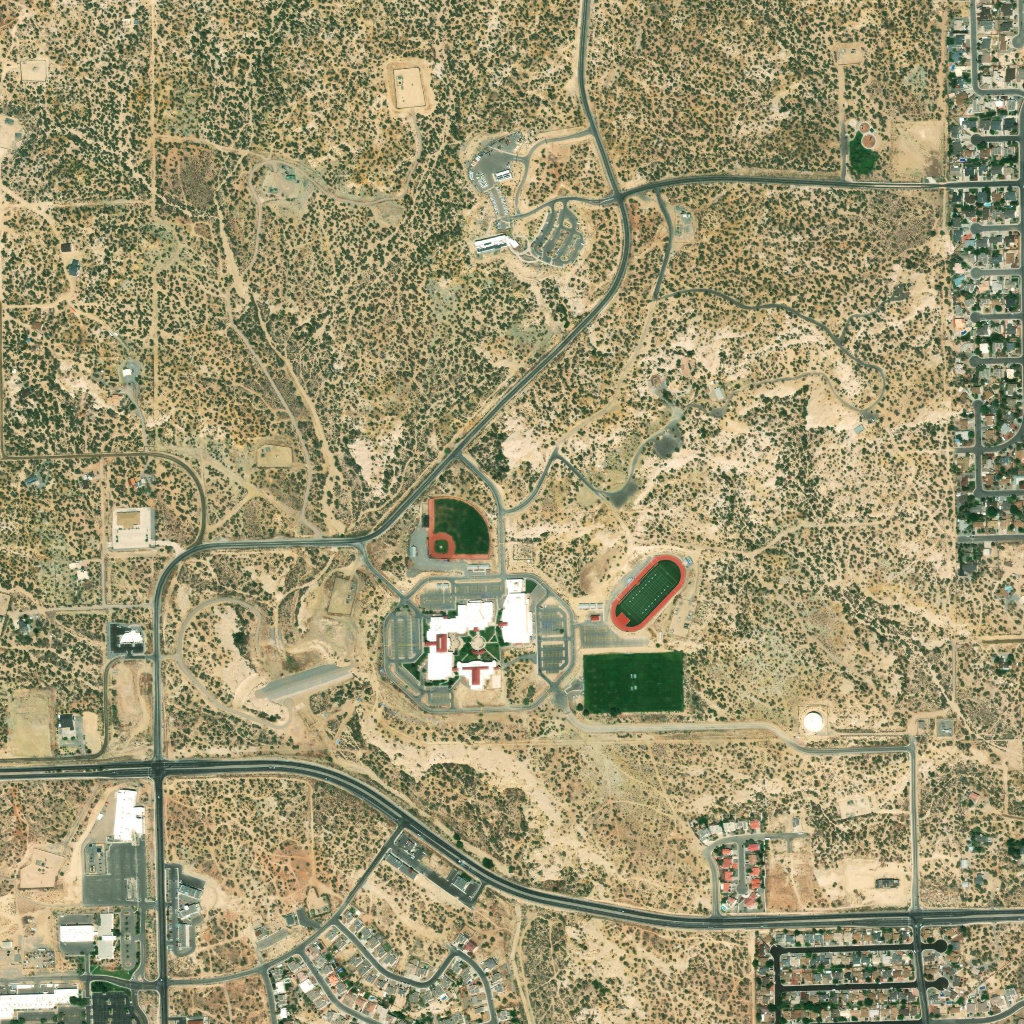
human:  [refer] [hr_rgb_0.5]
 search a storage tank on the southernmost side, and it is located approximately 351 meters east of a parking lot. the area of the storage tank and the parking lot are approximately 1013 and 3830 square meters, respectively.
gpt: <box>[[78, 69, 80, 71, 0]]</box>